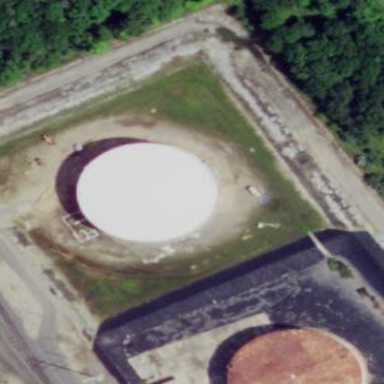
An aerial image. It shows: Storage tank which is man-made.